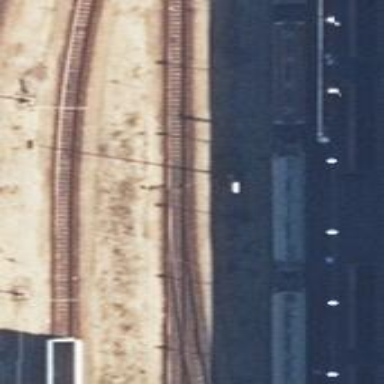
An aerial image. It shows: Railway switch.